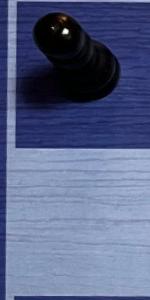
Label: Empty